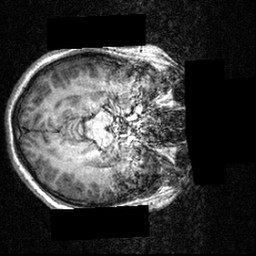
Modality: T1w
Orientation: axial
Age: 12
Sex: male
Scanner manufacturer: siemens
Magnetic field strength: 3.951 T
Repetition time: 1.5 s
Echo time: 0.00335 s